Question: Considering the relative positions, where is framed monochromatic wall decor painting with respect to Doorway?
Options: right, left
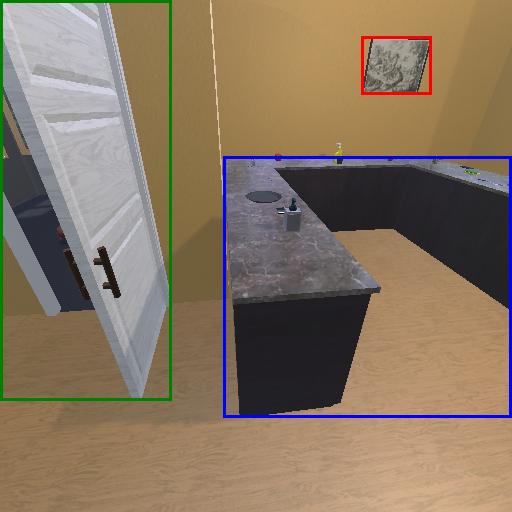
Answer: right